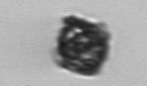
Label: Kryptoperidinium_triquetrum